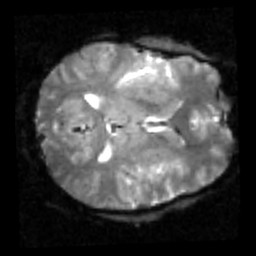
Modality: inplaneT2
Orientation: axial
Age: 35
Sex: male